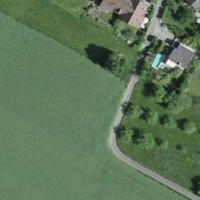
EUNIS habitat code: 24
Species observed at this site:
Melittis melissophyllum